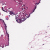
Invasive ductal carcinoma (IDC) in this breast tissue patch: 0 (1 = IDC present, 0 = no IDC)